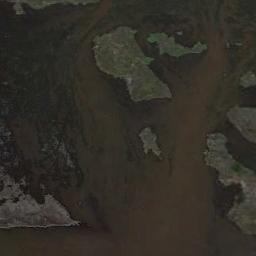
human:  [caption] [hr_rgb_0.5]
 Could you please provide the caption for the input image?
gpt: Many waters of different sizes are surrounded by wetlands .

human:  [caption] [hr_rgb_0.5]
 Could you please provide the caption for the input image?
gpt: The wetland consists of bare land and water .

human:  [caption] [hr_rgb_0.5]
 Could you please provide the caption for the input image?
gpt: Half of the area in this wetland is bare land .

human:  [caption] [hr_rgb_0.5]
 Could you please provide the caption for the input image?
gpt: Brown trivial bare land in the river in a wetland .

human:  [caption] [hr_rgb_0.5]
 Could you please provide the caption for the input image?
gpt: There are some islands on the wetland .